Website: apple
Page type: orders-overview
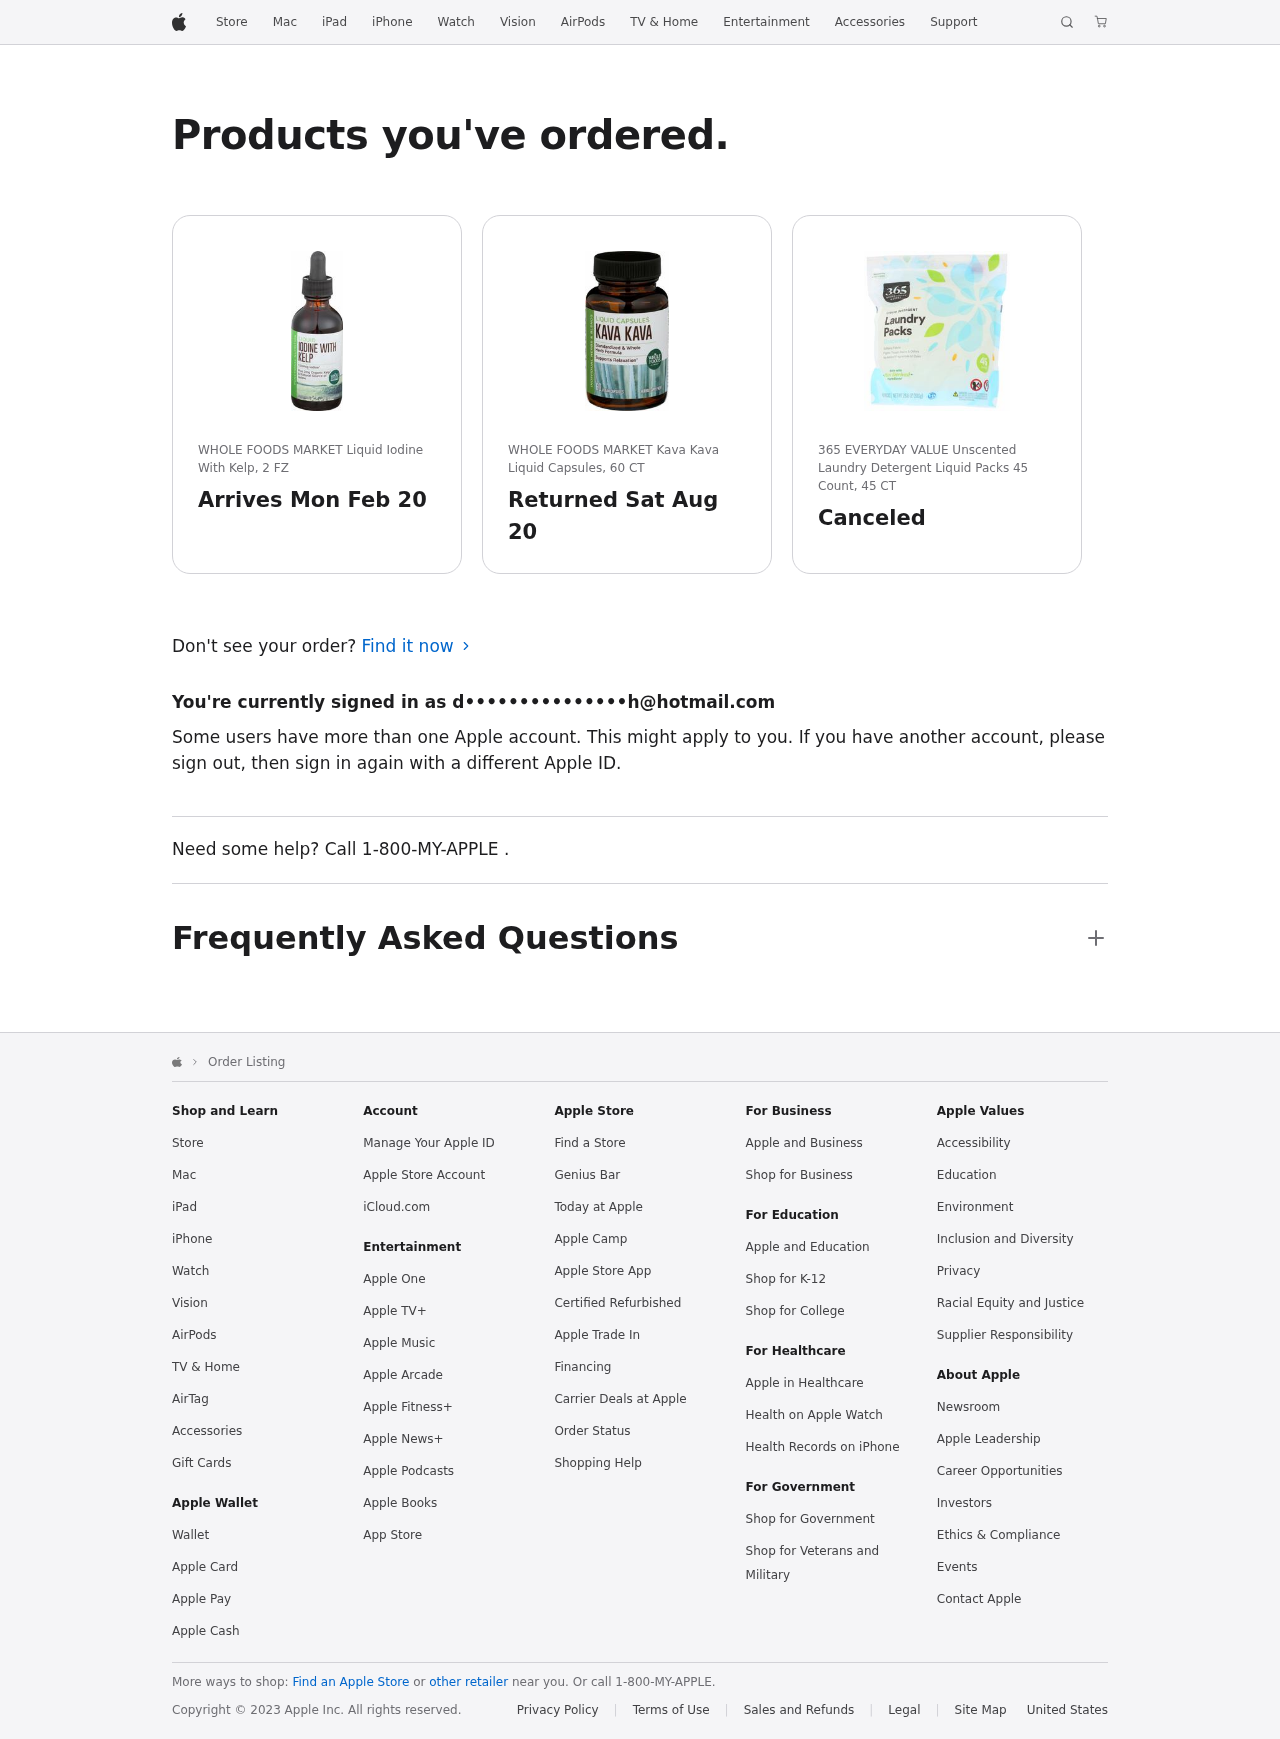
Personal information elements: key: PII_EMAIL
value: d•••••••••••••••h@hotmail.com
Product elements: key: PRODUCT1_NAME
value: WHOLE FOODS MARKET Liquid Iodine With Kelp, 2 FZ
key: PRODUCT2_NAME
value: WHOLE FOODS MARKET Kava Kava Liquid Capsules, 60 CT
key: PRODUCT3_NAME
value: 365 EVERYDAY VALUE Unscented Laundry Detergent Liquid Packs 45 Count, 45 CT
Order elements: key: ORDER_DELIVERY_DATE
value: Mon Feb 20
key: ORDER_RETURN_BY_DATE
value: Sat Aug 20